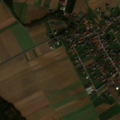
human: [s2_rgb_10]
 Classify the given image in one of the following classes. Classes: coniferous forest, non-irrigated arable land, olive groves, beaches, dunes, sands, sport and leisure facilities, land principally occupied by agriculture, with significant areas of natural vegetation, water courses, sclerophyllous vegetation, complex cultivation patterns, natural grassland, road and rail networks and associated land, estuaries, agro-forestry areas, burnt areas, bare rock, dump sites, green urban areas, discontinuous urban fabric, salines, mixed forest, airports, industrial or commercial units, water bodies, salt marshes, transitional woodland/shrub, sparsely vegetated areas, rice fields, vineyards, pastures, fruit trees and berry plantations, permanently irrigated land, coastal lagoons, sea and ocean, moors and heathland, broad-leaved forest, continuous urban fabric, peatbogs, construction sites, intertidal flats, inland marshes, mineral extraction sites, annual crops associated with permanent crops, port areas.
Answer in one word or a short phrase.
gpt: discontinuous urban fabric, non-irrigated arable land, complex cultivation patterns, mixed forest